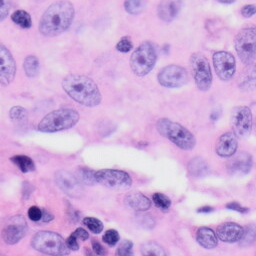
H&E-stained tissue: Skin